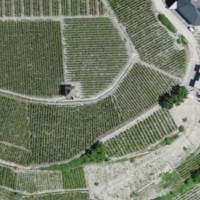
EUNIS habitat code: 40
Species observed at this site:
Medicago lupulina